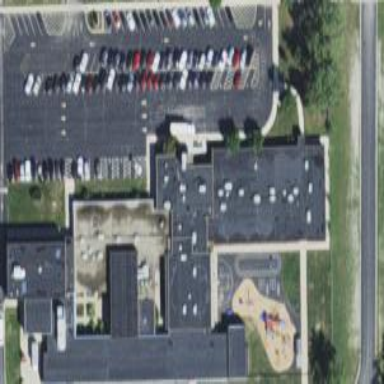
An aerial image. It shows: School.